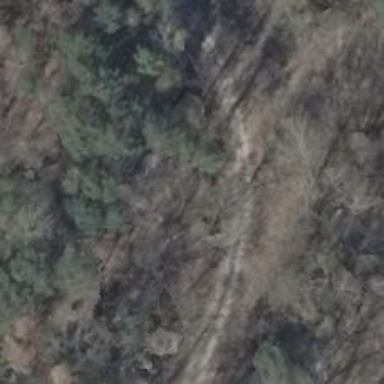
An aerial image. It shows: Gravel track with grade 2 tracktype.